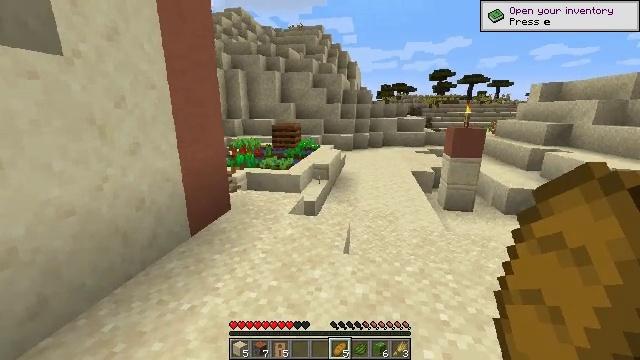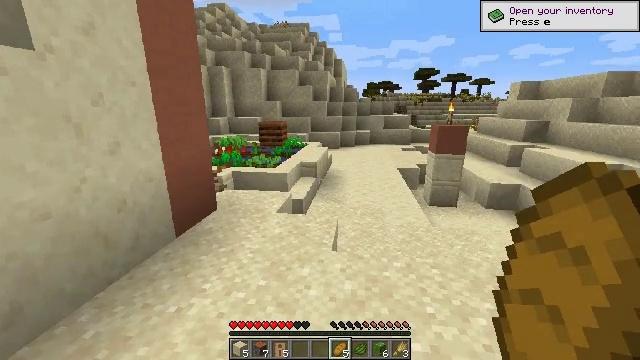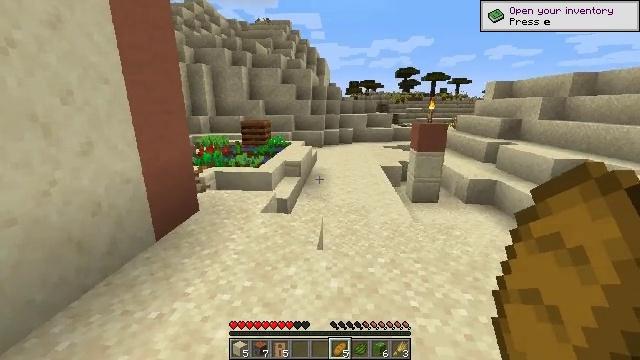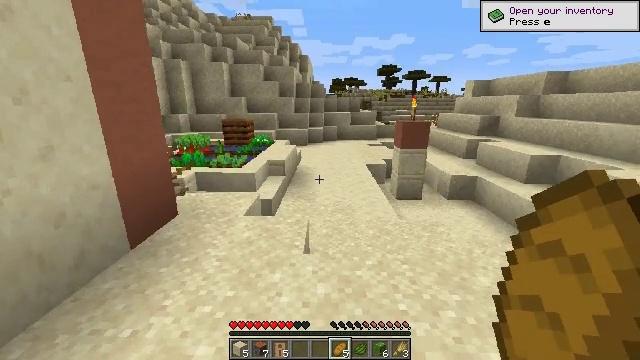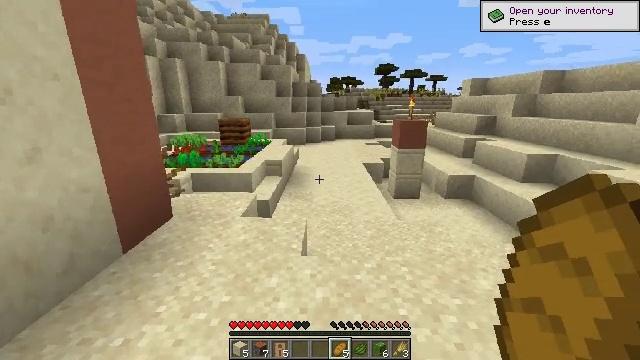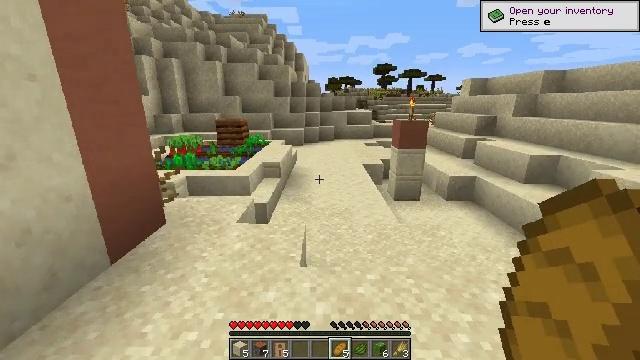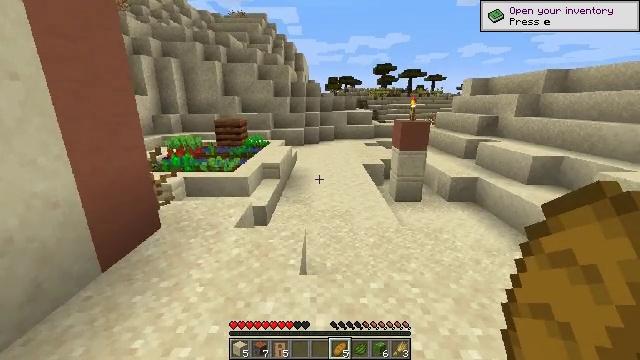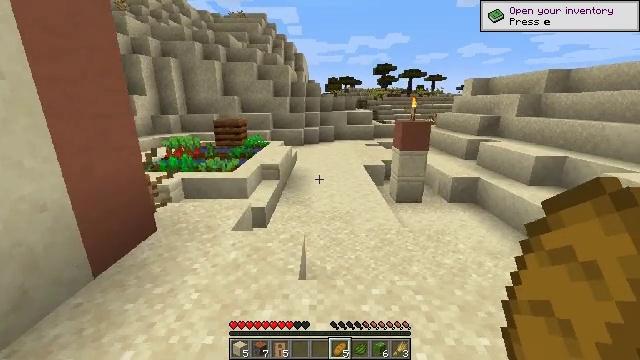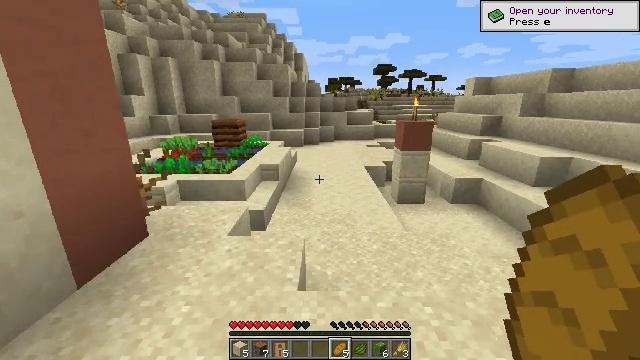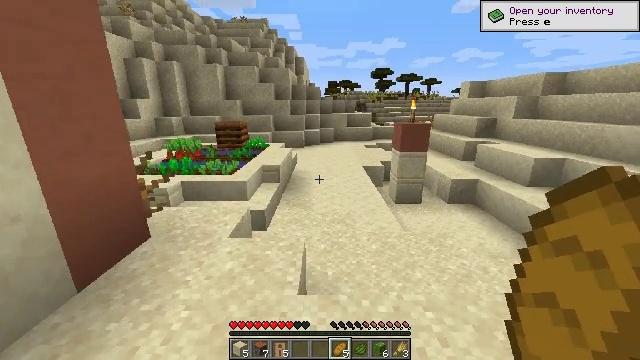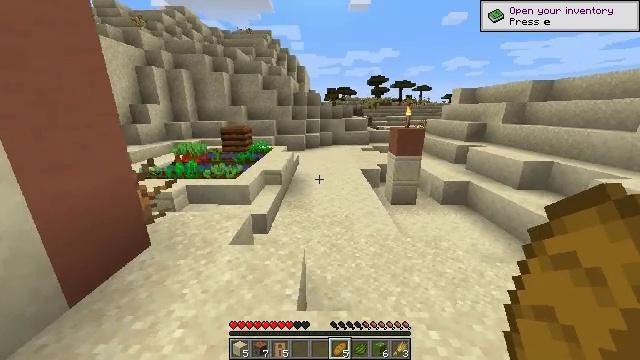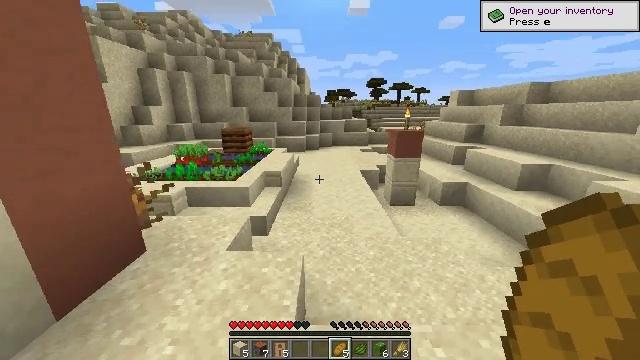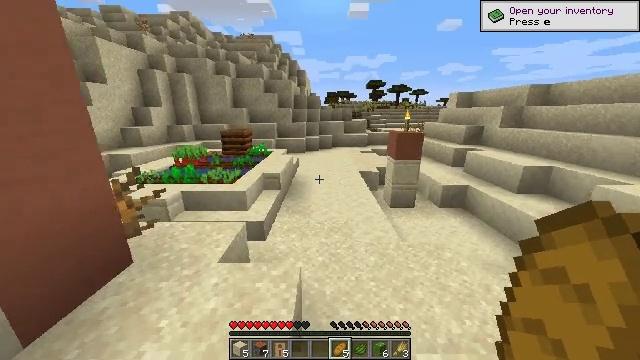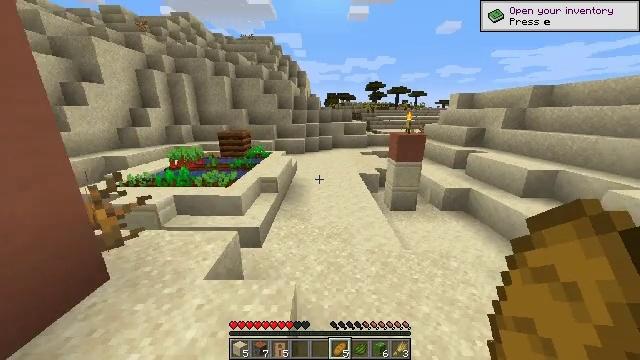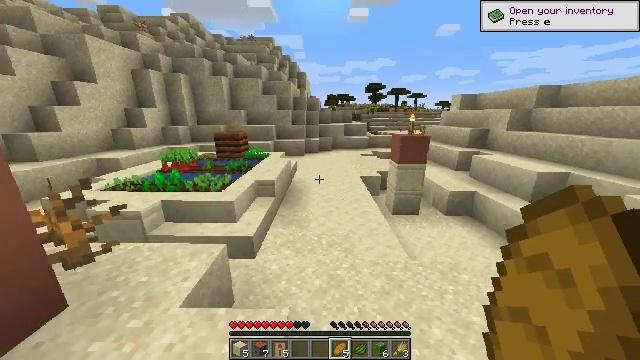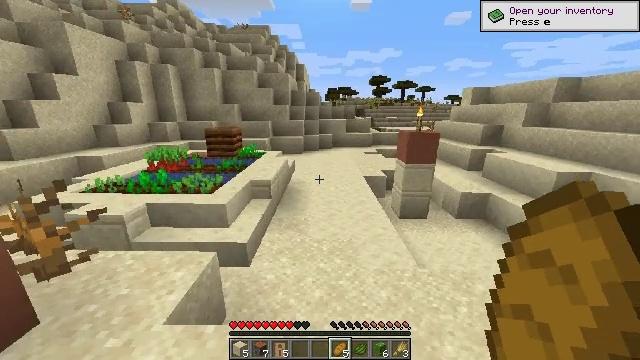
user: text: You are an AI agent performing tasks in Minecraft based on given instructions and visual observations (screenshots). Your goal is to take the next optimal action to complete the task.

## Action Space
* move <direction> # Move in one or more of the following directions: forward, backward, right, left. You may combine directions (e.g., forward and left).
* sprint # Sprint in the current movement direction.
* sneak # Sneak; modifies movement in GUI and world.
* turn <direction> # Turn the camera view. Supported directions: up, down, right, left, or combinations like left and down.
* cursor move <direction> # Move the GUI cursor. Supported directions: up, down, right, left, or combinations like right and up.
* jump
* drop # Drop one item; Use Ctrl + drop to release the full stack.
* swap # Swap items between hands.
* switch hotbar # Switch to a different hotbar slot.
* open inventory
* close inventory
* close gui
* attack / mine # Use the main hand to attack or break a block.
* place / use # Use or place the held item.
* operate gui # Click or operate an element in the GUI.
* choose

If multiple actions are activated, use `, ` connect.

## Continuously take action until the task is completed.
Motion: motion action
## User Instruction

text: Mine the lime bed to collect it.
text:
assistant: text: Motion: turn right
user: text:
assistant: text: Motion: turn right
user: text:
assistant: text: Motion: move forward, turn right
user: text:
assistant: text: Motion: move forward
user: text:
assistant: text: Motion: move forward
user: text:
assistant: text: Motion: no_op
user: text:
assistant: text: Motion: no_op
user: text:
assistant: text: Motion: move forward
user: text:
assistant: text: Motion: move forward
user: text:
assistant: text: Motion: move forward
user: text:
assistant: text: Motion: move forward
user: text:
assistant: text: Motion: move forward
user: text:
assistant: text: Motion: move forward
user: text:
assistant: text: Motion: no_op
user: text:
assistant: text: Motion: no_op
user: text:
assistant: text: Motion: no_op
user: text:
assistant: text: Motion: no_op
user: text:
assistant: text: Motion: no_op
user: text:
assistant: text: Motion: no_op
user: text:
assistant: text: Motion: no_op
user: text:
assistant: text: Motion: no_op
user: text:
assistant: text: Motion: no_op
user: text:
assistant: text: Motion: no_op
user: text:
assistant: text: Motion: no_op
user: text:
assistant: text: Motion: no_op
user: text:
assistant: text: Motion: no_op
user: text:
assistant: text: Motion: no_op
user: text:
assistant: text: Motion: move forward
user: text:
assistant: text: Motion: move forward
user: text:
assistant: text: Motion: move forward